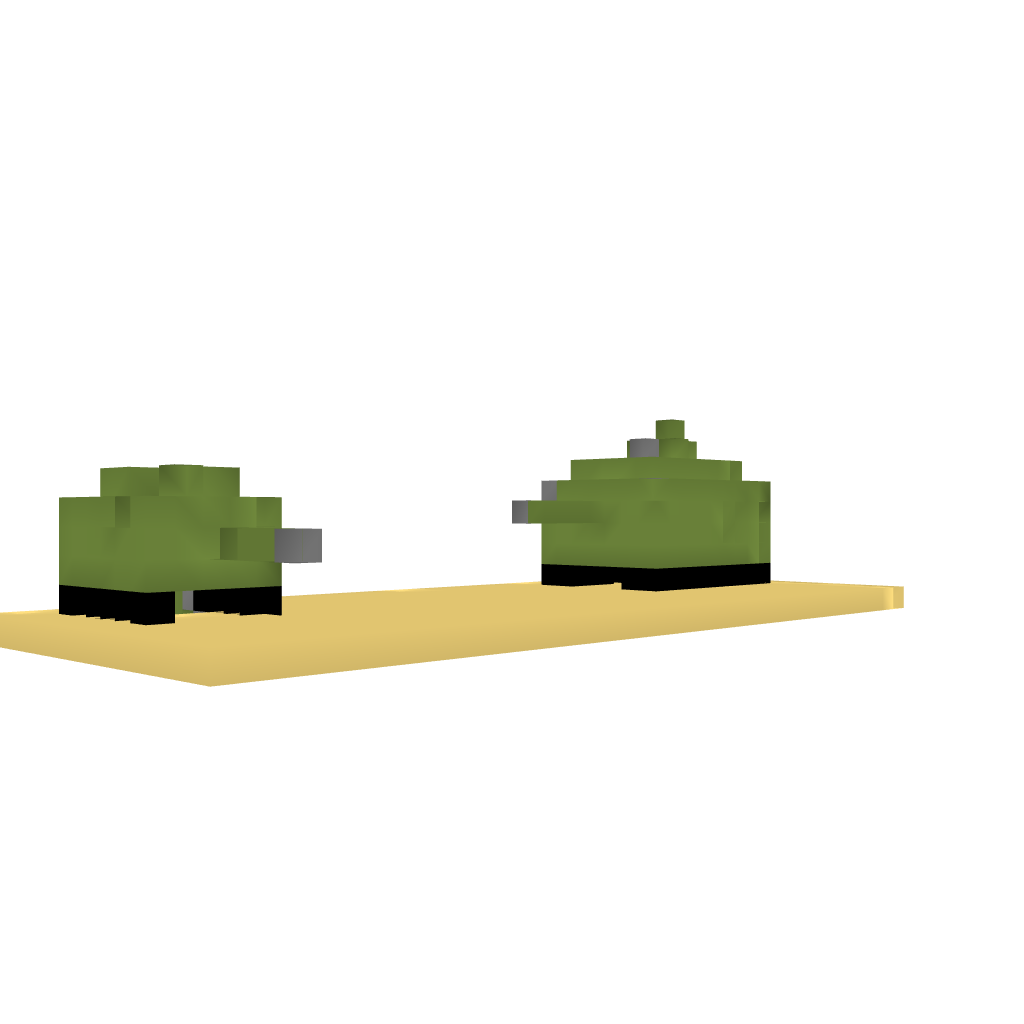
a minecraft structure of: Tank+Cible bad low quality